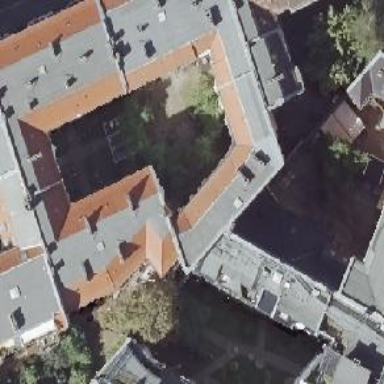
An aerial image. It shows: Unique apartment building with double saltbox roof shape.